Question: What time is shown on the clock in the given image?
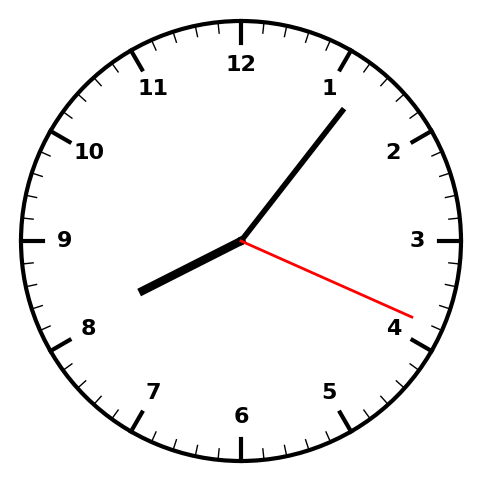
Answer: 08:06:19